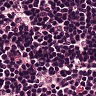
Metastatic tissue present: no